Question: I am trying to use a UILabel to replace the title at the UINavigationBar, the code is as follows:
'''
UINavigationBar *bar = [self.navigationController navigationBar];
[bar setBackgroundColor:[UIColor blackColor]];
UILabel * nav_title = [[UILabel alloc] initWithFrame:CGRectMake(80, 2, 220, 25)];
nav_title.font = [UIFont fontWithName:@"Arial-BoldMT" size:18];
nav_title.textColor = [UIColor whiteColor];
nav_title.adjustsFontSizeToFitWidth = YES;
nav_title.text = title;
nav_title.backgroundColor = [UIColor clearColor];
[bar addSubview:nav_title];
[nav_title release];
'''
The problem is that, how do I remove the original title of the bar? I didn't declare any self.title = @"title", but it always shows it there:

If I do self.title = nil, then everything is gone... How do eliminate this mysterious title from the navbar and just use the UILabel I created.
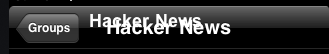
Answer: Why don't you just do self.title = @""?
EDIT: Try this?
'''
UINavigationBar *bar = [self.navigationController navigationBar];
[bar setBackgroundColor:[UIColor blackColor]];
UILabel * nav_title = [[UILabel alloc] initWithFrame:CGRectMake(80, 2, 220, 25)];
nav_title.font = [UIFont fontWithName:@"Arial-BoldMT" size:18];
nav_title.textColor = [UIColor whiteColor];
nav_title.adjustsFontSizeToFitWidth = YES;
nav_title.text = title;
self.title = @"";
nav_title.backgroundColor = [UIColor clearColor];
[bar addSubview:nav_title];
[nav_title release];
'''